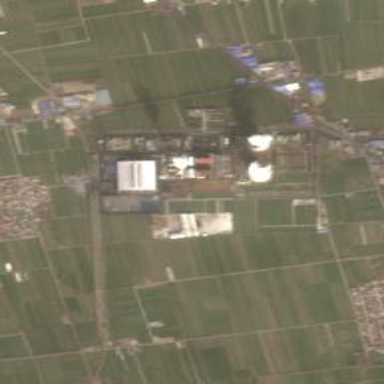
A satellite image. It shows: Industrial area with coal-powered plant.